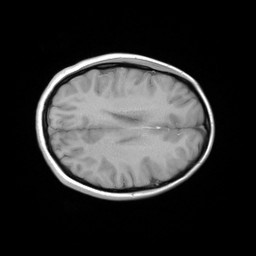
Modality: FLASH
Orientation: axial
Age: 19
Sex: female
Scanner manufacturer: siemens
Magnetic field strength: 3 T
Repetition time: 0.245 s
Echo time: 0.0026 s